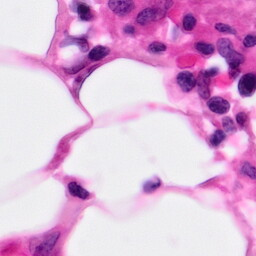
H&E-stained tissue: Pancreatic